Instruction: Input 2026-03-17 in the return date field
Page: home
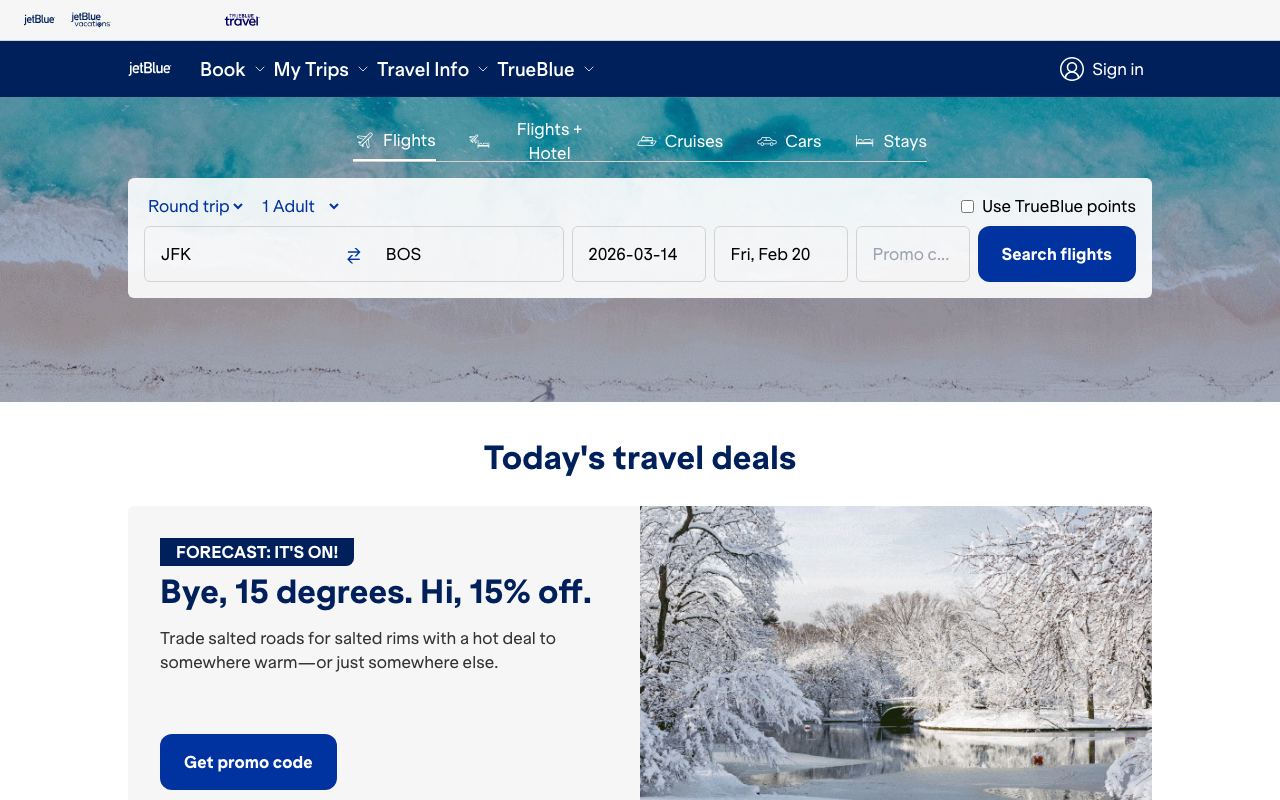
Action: type